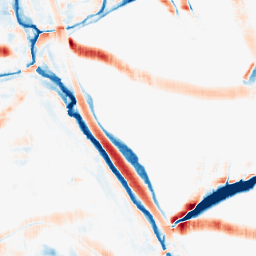
Category: morphological
Decomposition family: morphological_square
Decomposition parameters: operation: average
size: 20
Upsampling method: sinc_blackman
Upsampling parameters: scale: 2
kernel_size: 4
Upsampling scale: 2